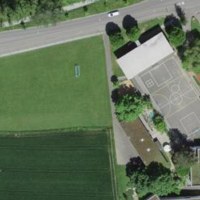
EUNIS habitat code: 52
Species observed at this site:
Dactylis glomerata